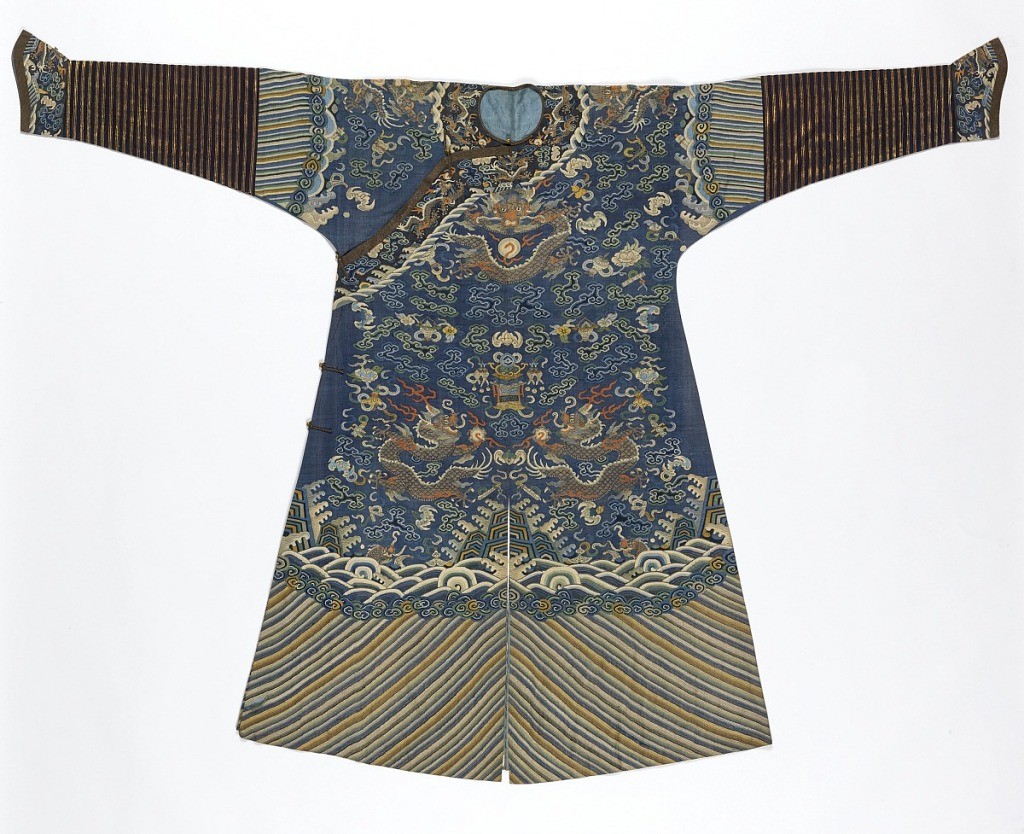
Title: Robe
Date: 19th century
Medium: silk, metallic Technique: plain weave with discontinuous wefts (tapestry or k'ossui) Label: silk and metallic tapestry (kesi)
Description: Robe with rounded neckline, diagonal closure across right shoulder, slits at center front and back hem, and horseshoe-shaped sleeve cuffs.Twelve-symbol robe with ultramarine ground with deep wave border of diagonal stripes, clouds, gold dragons, and many other symbols all over. Blue and gold striped sleeves. Lined with pale blue silk damask.